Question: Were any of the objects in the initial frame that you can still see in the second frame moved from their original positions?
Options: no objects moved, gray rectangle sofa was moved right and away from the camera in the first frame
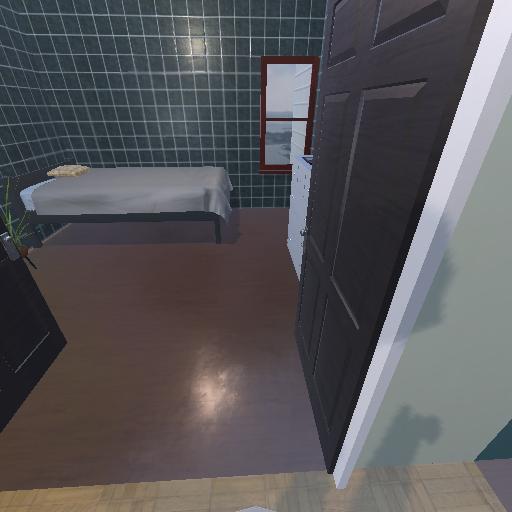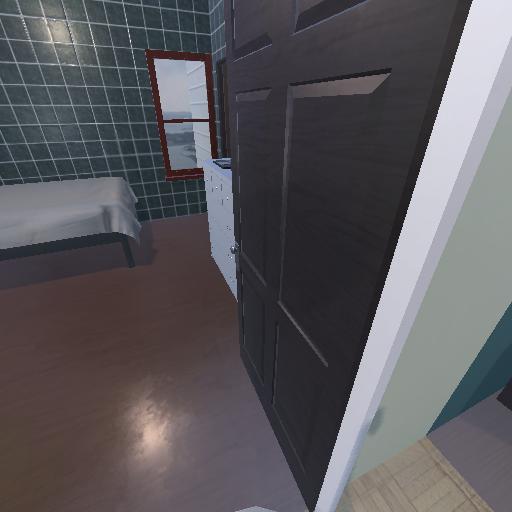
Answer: no objects moved